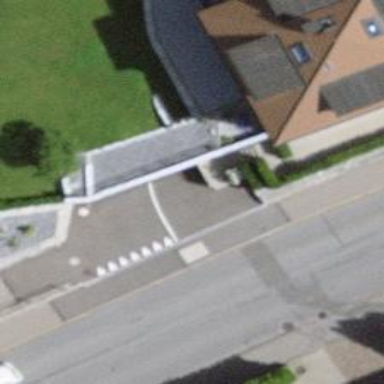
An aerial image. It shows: Parking entrance.